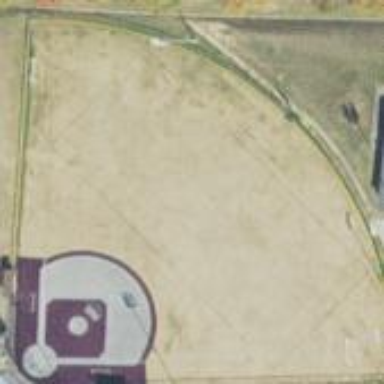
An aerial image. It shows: Baseball pitch for leisure land activities.